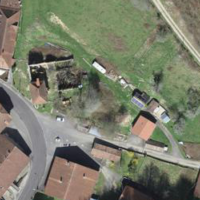
EUNIS habitat code: 23
Species observed at this site:
Aruncus dioicus
Epipactis atrorubens